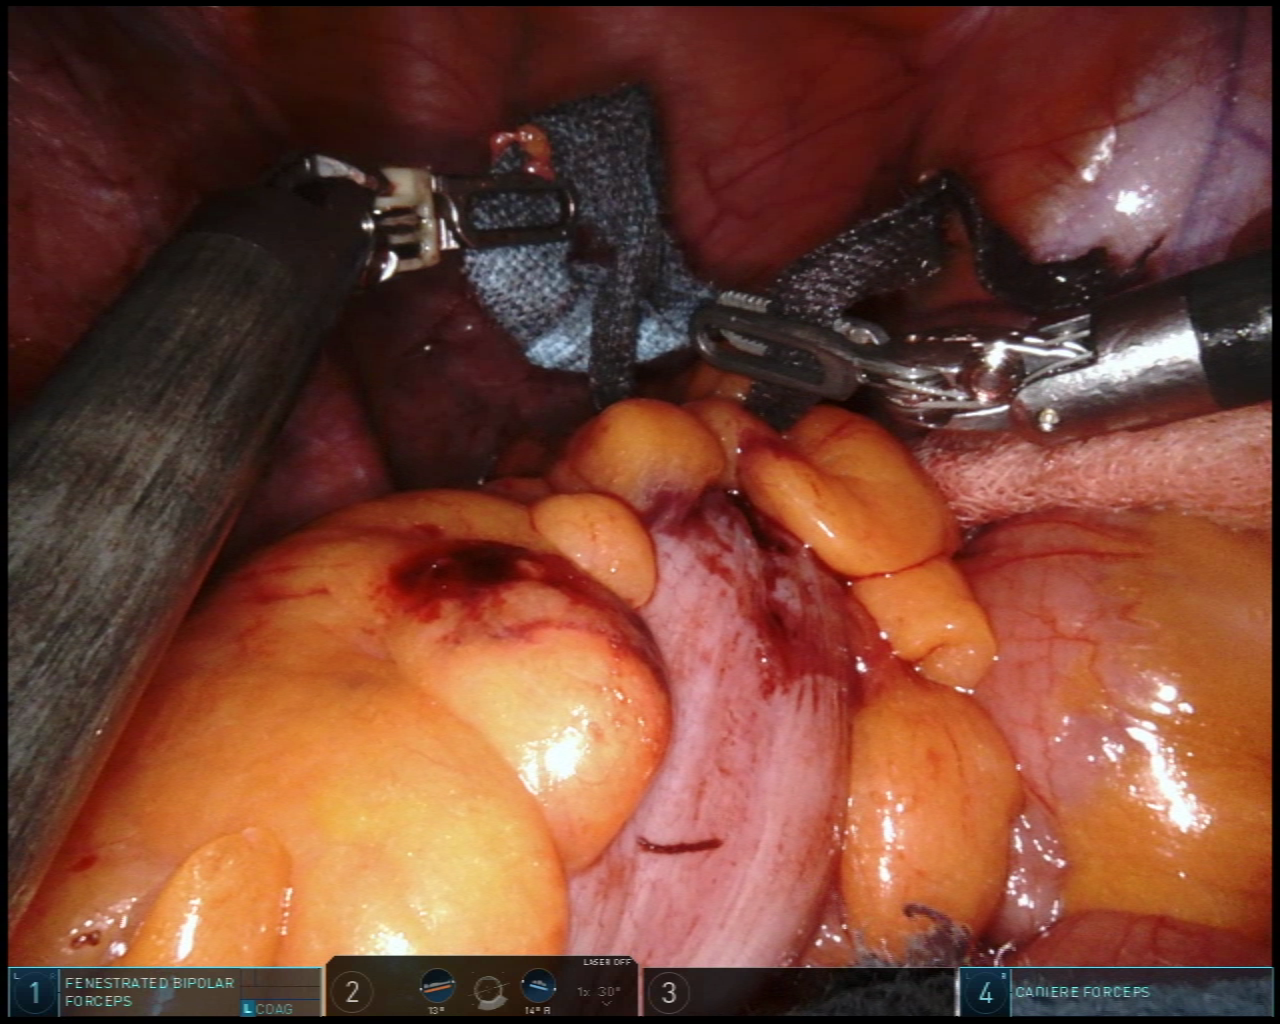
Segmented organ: small_intestine
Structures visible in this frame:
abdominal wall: yes
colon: yes
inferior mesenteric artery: no
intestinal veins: no
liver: no
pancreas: no
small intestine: yes
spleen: no
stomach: no
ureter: no
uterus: no
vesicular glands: no